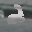
Label: 2